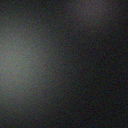
Screen state: off